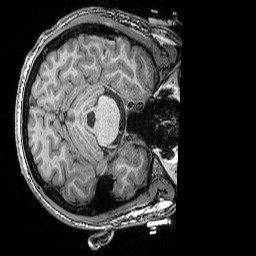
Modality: T1w
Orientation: axial
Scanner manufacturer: siemens
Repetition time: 2.25 s
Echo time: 0.00418 s